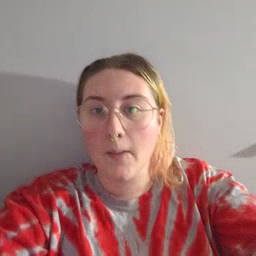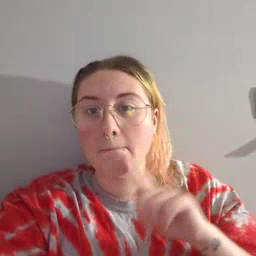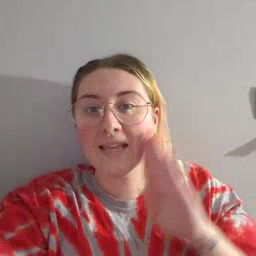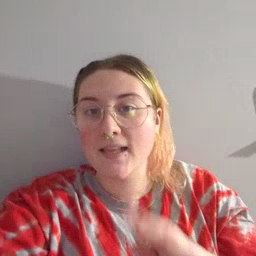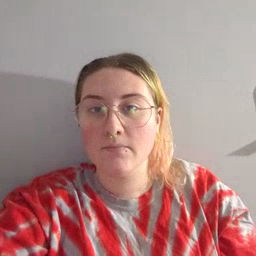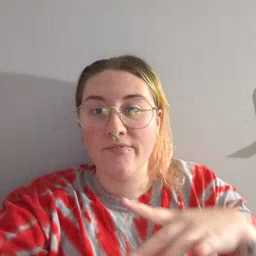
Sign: bee